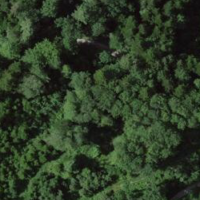
EUNIS habitat code: 41
Species observed at this site:
Melilotus albus